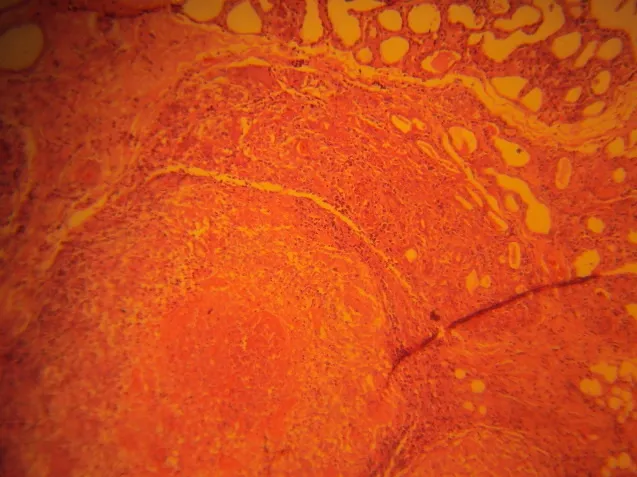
Higher power view shows one of the granulomas with an obvious central area of caseous necrosis surrounded by epithelioid cells among which are seen a few multinucleated giant cells. Normal breast glands with pregnancy-like changes are seen at the upper end of the micrograph (H&E, X200).
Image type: pathology (h&e)